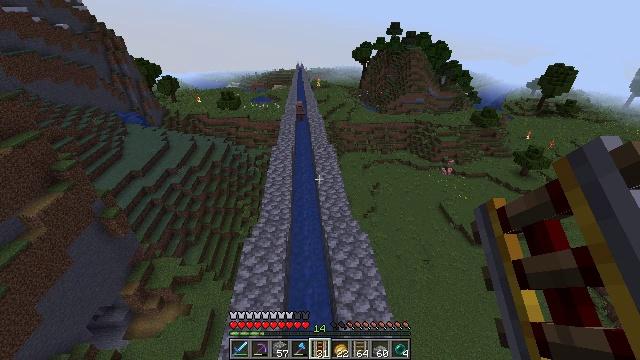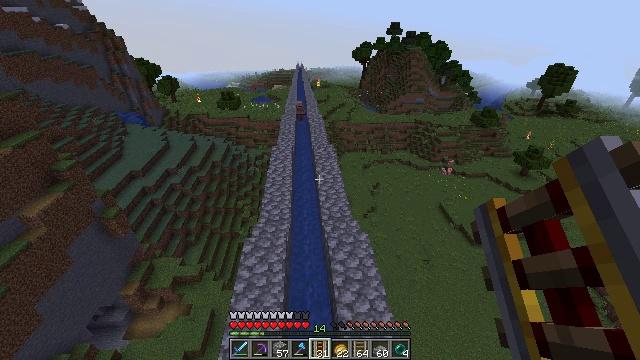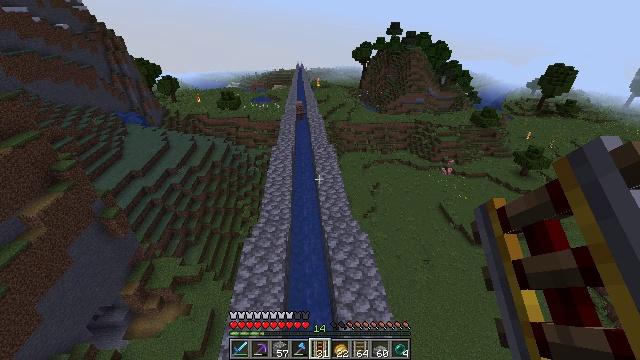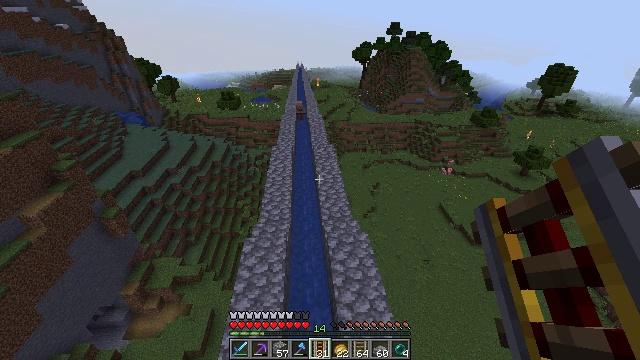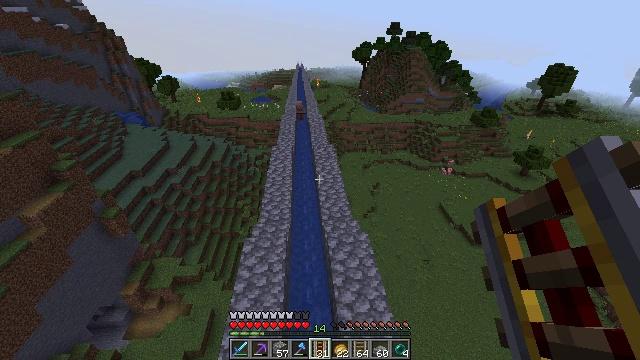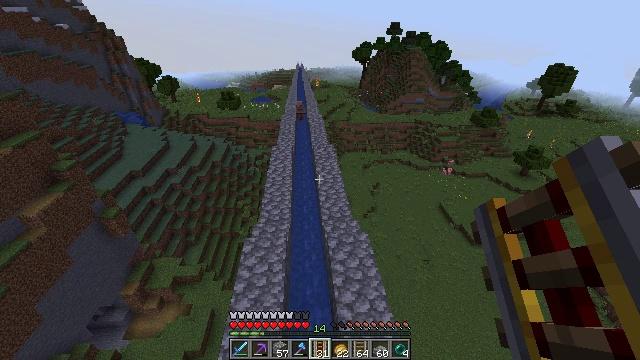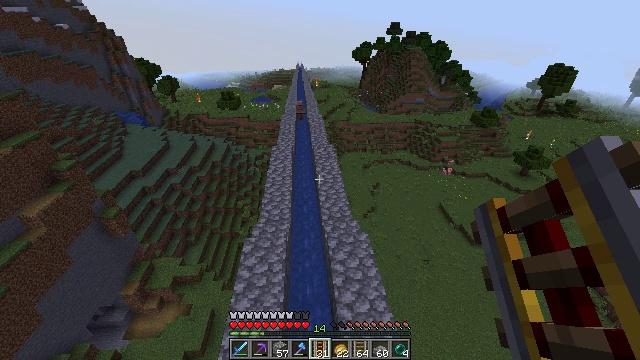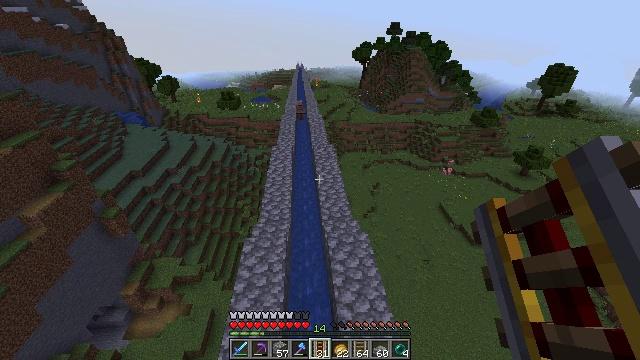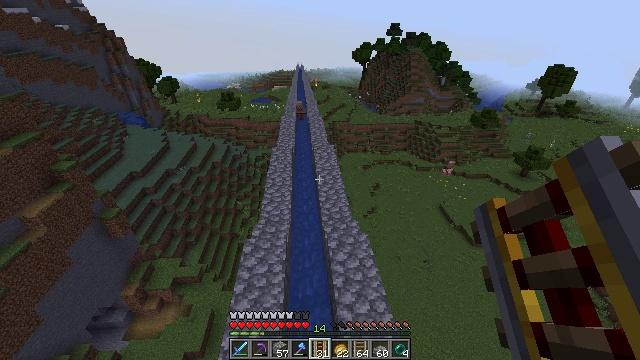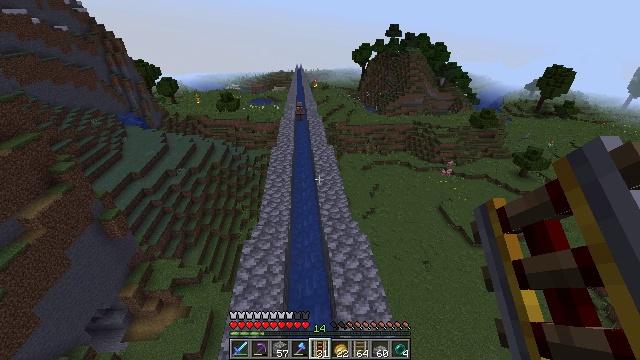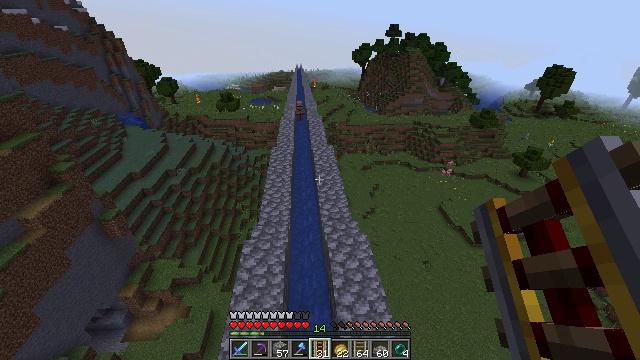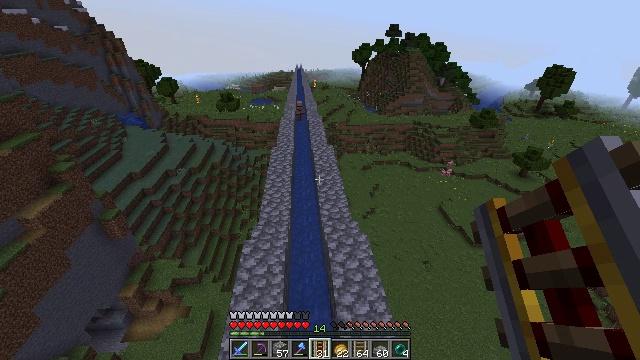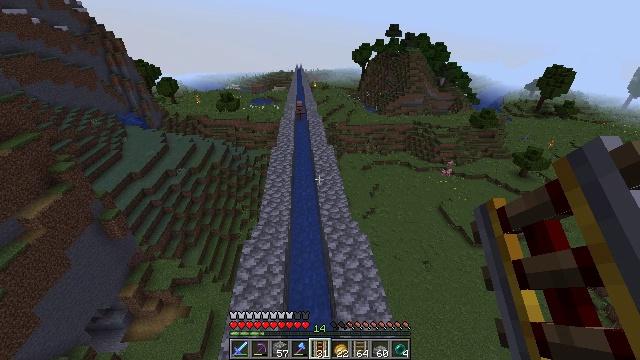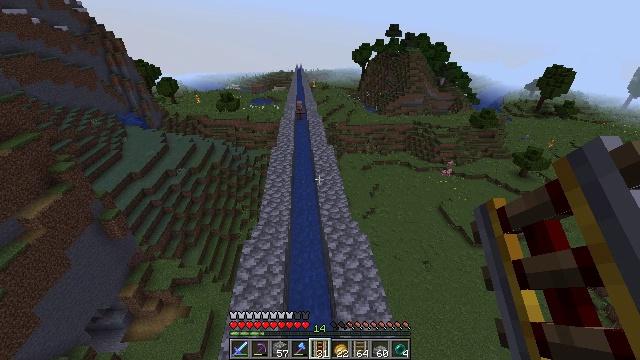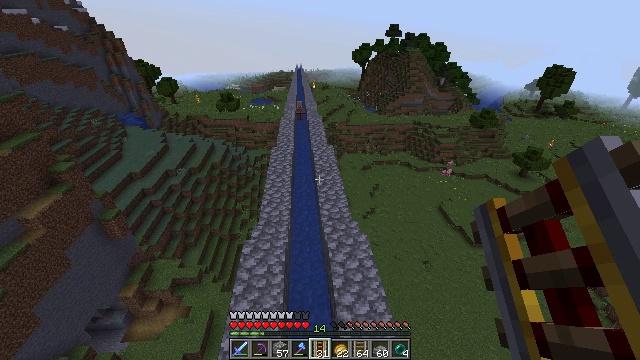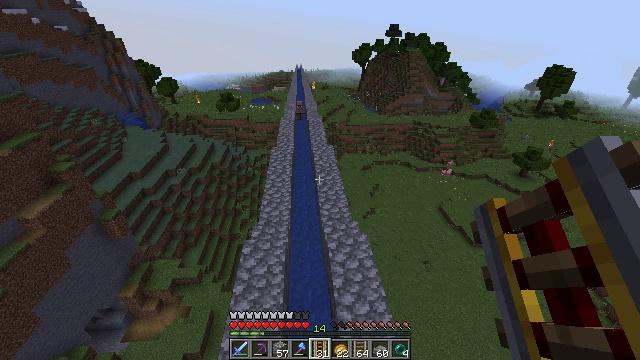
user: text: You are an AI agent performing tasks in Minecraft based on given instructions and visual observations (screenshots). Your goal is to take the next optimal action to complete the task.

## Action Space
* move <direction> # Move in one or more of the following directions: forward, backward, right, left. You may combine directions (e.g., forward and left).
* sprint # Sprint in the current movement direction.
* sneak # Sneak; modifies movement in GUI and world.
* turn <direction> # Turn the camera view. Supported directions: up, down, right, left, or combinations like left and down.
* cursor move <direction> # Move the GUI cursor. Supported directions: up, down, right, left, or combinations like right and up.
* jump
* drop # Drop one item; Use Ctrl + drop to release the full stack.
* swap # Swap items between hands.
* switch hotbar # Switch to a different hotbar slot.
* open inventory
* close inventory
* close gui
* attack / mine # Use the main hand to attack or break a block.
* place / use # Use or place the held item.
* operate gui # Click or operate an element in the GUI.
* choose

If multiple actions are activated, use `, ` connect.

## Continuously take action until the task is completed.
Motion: motion action
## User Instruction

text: Get dirt block.
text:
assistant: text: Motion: no_op
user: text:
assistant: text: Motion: no_op
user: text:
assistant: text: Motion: no_op
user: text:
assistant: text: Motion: no_op
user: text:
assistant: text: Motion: no_op
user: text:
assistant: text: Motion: no_op
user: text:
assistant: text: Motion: no_op
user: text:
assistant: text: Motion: no_op
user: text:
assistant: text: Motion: no_op
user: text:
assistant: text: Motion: no_op
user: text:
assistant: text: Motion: no_op
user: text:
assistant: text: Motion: no_op
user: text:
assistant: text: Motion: no_op
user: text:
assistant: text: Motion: no_op
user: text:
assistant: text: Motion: no_op
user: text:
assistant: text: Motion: no_op
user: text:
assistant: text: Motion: no_op
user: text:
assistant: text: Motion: no_op
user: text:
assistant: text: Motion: no_op
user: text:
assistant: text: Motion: no_op
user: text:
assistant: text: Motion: no_op
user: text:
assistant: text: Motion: no_op
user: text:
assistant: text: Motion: no_op
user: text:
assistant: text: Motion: no_op
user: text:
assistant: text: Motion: no_op
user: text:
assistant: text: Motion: no_op
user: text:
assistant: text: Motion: no_op
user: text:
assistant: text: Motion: no_op
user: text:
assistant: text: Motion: no_op
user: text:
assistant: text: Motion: no_op